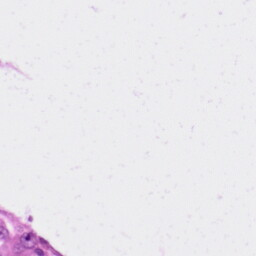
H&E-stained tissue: Skin